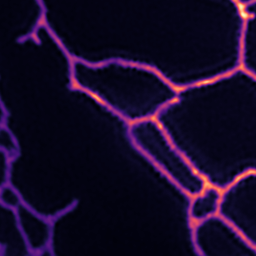
Label: Super-resolution ER image